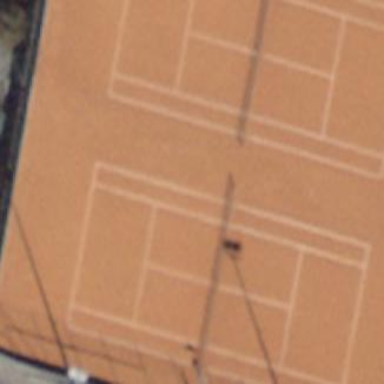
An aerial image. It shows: Clay tennis court on pitch.